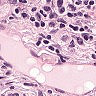
Metastatic tissue present: yes